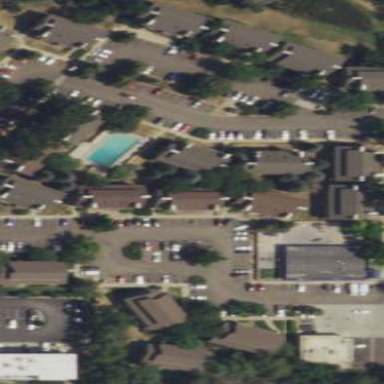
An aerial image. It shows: Residential area with apartments.